Question: I have uploaded 80000 lines with random text to Solr using requestHandler from DB.
Looking in the core overview I see that the lines were updated

In the schema I defined all the string columns as in the following example
'''
...
<field name="packageName" type="string" indexed="true" stored="true" required="true" multiValued="false"/>
...
'''
I query using
'''
http://localhost:8983/solr/vault/select/?q=everyone&fl=*
'''
and I get no result though I know captain exists (cause I query
'''
SELECT * FROM [dbo].[Fact] where packageNAme like '%everyone%'
'''
)
infact, only the following query
'''
http://localhost:8983/solr/vault/select/?q=*&fl=id
'''
returns rows
Why dont I get rows using the first query?
Thanks.
Following this <URL> I was using this queries
'''
http://localhost:8983/solr/products/select?q=aluminum
http://localhost:8983/solr/collection1/select/?indent=on&q=video&fl=name,id
'''
And it returned all the answers.
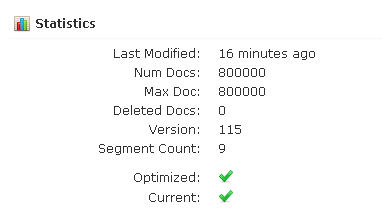
Answer: Firstly 'everyone' is no keyword in 'Solr'. According to your query 'everyone' looks like a 'keyword'.
Secondly - When you query the database you have '%' in front and behind for the matching. You have to do the same in case of the Solr query.
Try this - 'http://localhost:8983/solr/vault/select?q=packageName:*everyone*'. This will get you the result same as the DB.
- In the query i sent you, you would be trying to match the field 'packageName' with 'everyone' having 0 or more characters before and/or after it.
For more information have a look <URL>
-
The default 'schema.xml' that comes with Solr has a field called 'name' which is marked as the 'default' search field, which means a 'q=<search phrase>' will be matched against the 'name' field. The tutorial that you are looking at is using the 'name' field and hence they get the output.